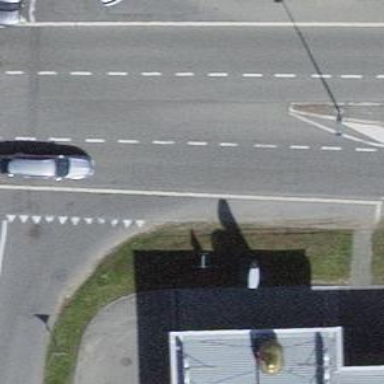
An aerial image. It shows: Primary road with asphalt surface.